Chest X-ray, AP view. Patient: 40 years old, sex M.
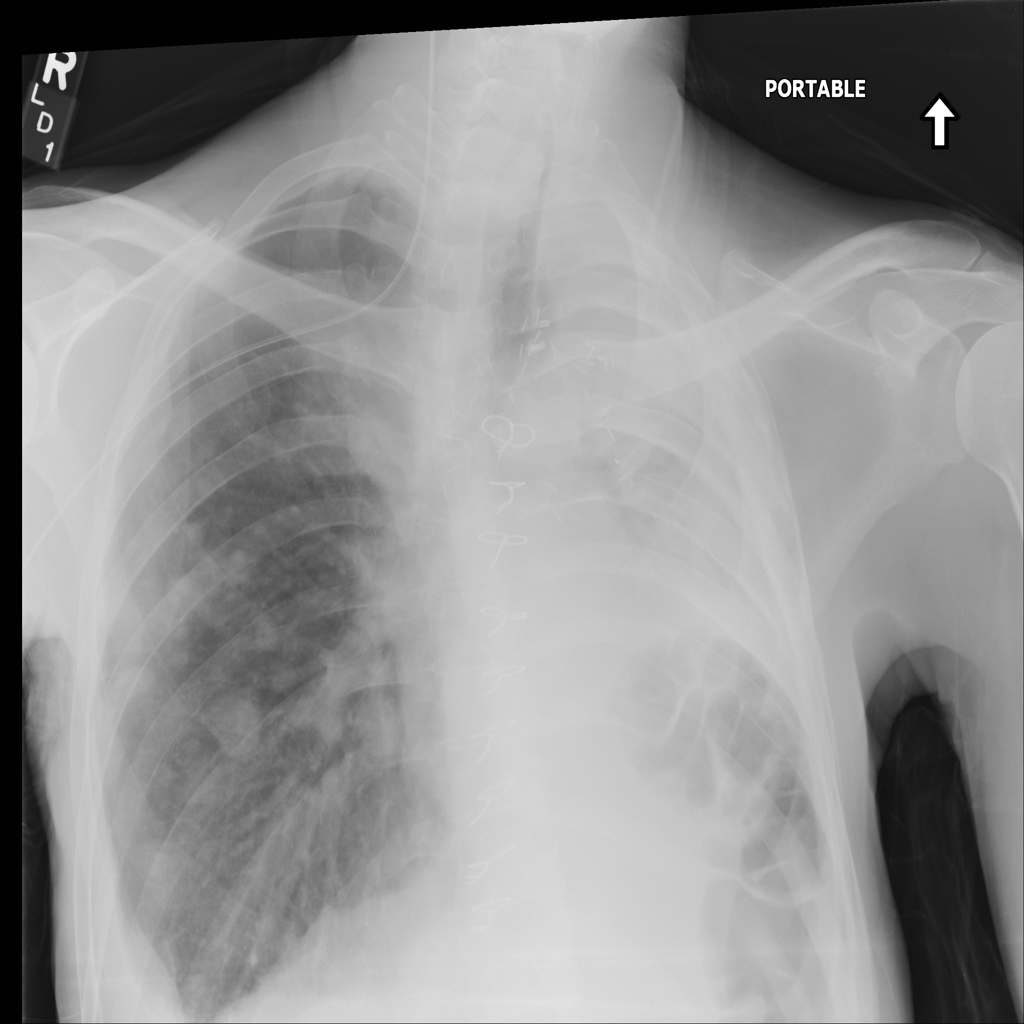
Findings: Effusion, Nodule